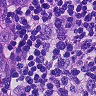
Metastatic tissue present: yes